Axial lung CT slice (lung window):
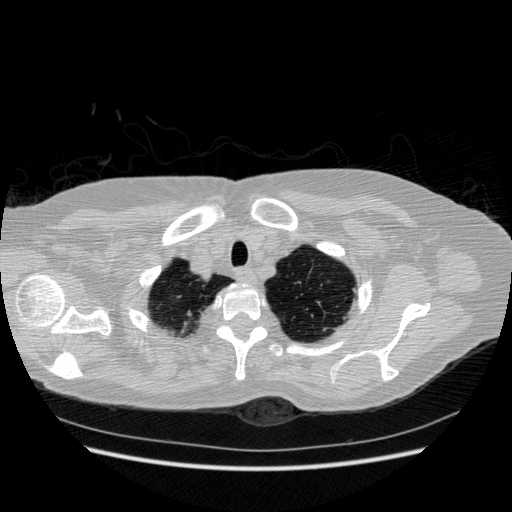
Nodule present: no